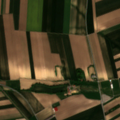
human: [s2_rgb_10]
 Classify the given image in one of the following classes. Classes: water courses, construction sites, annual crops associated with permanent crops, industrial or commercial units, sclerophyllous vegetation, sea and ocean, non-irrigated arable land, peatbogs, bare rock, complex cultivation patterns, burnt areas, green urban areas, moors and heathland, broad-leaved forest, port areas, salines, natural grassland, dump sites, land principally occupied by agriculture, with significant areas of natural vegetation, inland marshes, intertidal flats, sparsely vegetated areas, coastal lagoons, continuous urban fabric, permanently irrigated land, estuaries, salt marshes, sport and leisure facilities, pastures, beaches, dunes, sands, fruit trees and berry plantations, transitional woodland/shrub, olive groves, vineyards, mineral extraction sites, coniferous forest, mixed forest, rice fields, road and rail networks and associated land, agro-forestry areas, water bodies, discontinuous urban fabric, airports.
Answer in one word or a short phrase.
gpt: discontinuous urban fabric, non-irrigated arable land, complex cultivation patterns